Question: I'm currently having trouble making this piece of code work the way I need it to. Essentially I need it to work very much like a radio button wherein the selected 'node' (by mouseclick) changes to a different image.
The nodes are generated by a for loop, and the amount of nodes depends on some external inputs. There are binds for hover images for each of these buttons. My two current attempts have been to essentially add a command to the nodes within the for loop that determines which button was pressed (using the index of the input list) and use grid to put another image on-top of the node in the same grid space. This half works, but seems to remove all the other nodes temporarily until i activate the hover binds. The runNodes list was part of an older solution that had pretty much the same result as this. I left it in there temporarily in order to be able to reference the nodes, but I'm not even sure if I was doing that correctly.
Alternatively I tried to add another bind to the custom button class I made, wherein upon mouse click, the image changes to the selected image. Unfortunately, this gets removed by the hover binds when the mouse moves off the node.
I have a feeling that one or both these solutions could work, but I'm missing something in my code that would make them work.. however I am also open to completely alternate solutions. I've included as much code as I thought was relevant, but please let me know if more information is needed. The code provided below represents the former of my two solutions. The latter simply involved creating another function similar to hoverOn and hoverOff that used the mouseclick bind. Any help would be greatly appreciated!
'''
class AttackPage(tk.Frame):
def __init__(self, parent, controller, nodes):
tk.Frame.__init__(self, parent)
# AttackPage widgets
self.activeAttack = ActiveAttack(attackSelect)
self.attackBox = tk.Frame(self, bg=bgCol)
self.graphicLabel = tk.Label(self.attackBox, bg=bgCol)
self.nodeFrame = tk.Label(self.attackBox, bg=bgCol)
self.nodeYellow = tk.PhotoImage(file='img/nodeYellow.png')
self.nodeYellow_s = tk.PhotoImage(file='img/nodeYellow_s.png')
self.nodeWhite = tk.PhotoImage(file='img/nodeWhite.png')
self.nodeSel = tk.PhotoImage(file='img/nodeSel.png')
self.runNodes = []
for index, item in enumerate(nodes):
self.node = NodeDraw(self, index)
self.nodeFrame.grid_columnconfigure(index + 1, weight=1)
self.runNodes.append(self.node)
self.nodeFrame.grid_columnconfigure(0, weight=3)
self.nodeFrame.grid_columnconfigure(len(nodes) + 1, weight=3)
self.contextBorder = tk.Label(self.attackBox, bg='#FFFFFF', height=25)
self.context = tk.Text(self.attackBox, height=1, width=1, background=windowCol, foreground='#FFFFFF', wrap='word', font='calibri 10',
highlightthickness=4, highlightcolor=windowCol, highlightbackground=windowCol, relief='flat',
selectbackground=sapienYellow, selectforeground='#000000')
self.terminalFrame = tk.Label(self.attackBox, bg=windowCol)
self.terminalTitleImg = tk.PhotoImage(file='img/terminalTitle.png')
self.terminalTitle = tk.Label(self.terminalFrame, image=self.terminalTitleImg, borderwidth=0, bg=windowCol)
self.terminal = tk.Text(self.terminalFrame, height=9, width=160, background=windowCol, foreground='#FFFFFF',
wrap='word', font='calibri 10', highlightthickness=4, highlightcolor=windowCol,
highlightbackground=windowCol, relief='flat', selectbackground=sapienYellow,
selectforeground='#000000')
# AttackPage layout
self.grid_columnconfigure(0, weight=10)
self.grid_columnconfigure(1, weight=1)
self.grid_columnconfigure(2, weight=10)
self.grid_rowconfigure(0, weight=1)
self.attackBox.grid(row=0, column=1)
self.attackBox.grid_columnconfigure(0, weight=1)
self.attackBox.grid_columnconfigure(1, weight=1)
self.attackBox.grid_rowconfigure(0, weight=2)
self.attackBox.grid_rowconfigure(2, weight=1)
self.graphicLabel.grid(row=0, column=0, sticky='nsew', padx=(12, 6), pady=(12, 6))
self.nodeFrame.grid(row=1, column=0, sticky='nsew', padx=(12, 6), pady=(6, 12))
self.contextBorder.grid(row=0, column=1, sticky='nsew', padx=(6, 12), pady=(12, 0))
self.context.grid(row=0, column=1, rowspan=2, sticky='nsew', padx=(7, 13), pady=(13, 0))
self.terminalFrame.grid(row=2, column=0, columnspan=2, sticky='nsew', padx=(12, 12), pady=(6, 12))
self.terminalTitle.grid(row=0, column=0, sticky='nw', padx=3, pady=3)
self.terminal.grid(row=1, column=0, sticky='ew')
class NodeDraw:
def __init__(self, controller, index):
self.inactive = HoverButton(controller.nodeFrame, 'img/nodeWhite.png', 'img/nodeYellow.png', 0)
self.inactive.configure(image=controller.nodeYellow, borderwidth=0, bg=bgCol, activebackground=bgCol, command=lambda: self.selectNode(controller, index))
self.inactive.grid(row=0, column=index + 1)
controller.nodeFrame.grid_columnconfigure(index + 1, weight=1)
def selectNode(self, controller, index):
self.selectNode = tk.Label(controller.nodeFrame)
self.selectNode.configure(image=controller.nodeSel, borderwidth=0, bg=bgCol, activebackground=bgCol)
self.selectNode.grid(row=0, column=index+1)
class HoverButton(tk.Button):
def __init__(self, parent, hovImg, img, bg):
tk.Button.__init__(self, parent)
self.image = None
self.bind('<Enter>', lambda e: self.hoverOn(hovImg, self, bg))
self.bind('<Leave>', lambda e: self.hoverOff(img, self, bg))
def hoverOn(self, img, var, bg): # hover image, button variable, background change (bool - 0 = no change to bgcolor)
hoverImg = tk.PhotoImage(file=img)
var.configure(image=hoverImg)
var.image = hoverImg
if bg == 1:
var.configure(bg=sapienYellow)
# Hover over button revert
def hoverOff(self, img, var, bg):
returnImg = tk.PhotoImage(file=img)
var.configure(image=returnImg)
var.image = returnImg
if bg == 1:
var.configure(bg=windowCol)
'''
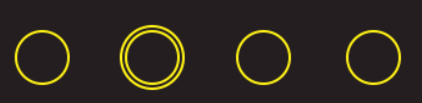
Answer: Here is an example that uses an actual 'Radiobutton'. Simply change everywhere I wrote the word 'text' to the word 'image' instead (3 places). Then uncomment the 'images' 'dict' and change all the paths to be correct. I dont have your images, nor do I intend to make some so, I made this work with text. There are zero reasons why it wont work with images instead.
'''
import tkinter as tk
from PIL import Image, ImageTk
root = tk.Tk()
#the radiobutton
class Statebutton(tk.Radiobutton):
def __init__(self, master, variable, **kwargs):
tk.Radiobutton.__init__(self, master, **{**kwargs, 'variable':variable, 'indicatoron':0})
#delete this line ~ only for text version purposes
self.configure(width=5)
self.__bound = False
self.__bind_names = ['<Enter>', '<Leave>', '<1>']
self.__bind_states = ['hover', 'up', 'down']
self.__bind_ids = [None]*3
self.__var = variable
self.__var.trace('w', self.__adjust)
self.__adjust()
#bind all events ~ change "text" to "image" at the end of the lambda
def __bindings(self):
for i, (name, state) in enumerate(zip(self.__bind_names, self.__bind_states)):
self.__bind_ids[i] = self.bind(name, lambda e, s=state:self.configure(text=s))
self.__bound = True
#unbind all events
def __unbindings(self):
if self.__bound:
for name, id in zip(self.__bind_names, self.__bind_ids):
self.unbind(name, id)
self.__bound = False
def __adjust(self, *args):
if self.__var.get() == self['value']:
#change "text" to "image"
self['text'] = 'sel'
if self.__bound:
self.__unbindings()
else:
if not self.__bound:
#change "text" to "image"
self['text'] = 'up'
self.__bindings()
selection = tk.StringVar()
selection.set('3')
#uncomment the below and adjust paths ~ DO NOT CHANGE the "name" argument
#images = dict(
# up=ImageTk.PhotoImage(Image.open('up.png'), name='up'),
# hover=ImageTk.PhotoImage(Image.open('hover.png'), name='hover'),
# down=ImageTk.PhotoImage(Image.open('down.png'), name='down'),
# sel=ImageTk.PhotoImage(Image.open('selected.png'), name='sel'),
#)
#the loop
for n in range(4):
Statebutton(root, variable=selection, value=f'{n}').grid(row=0, column=n)
root.mainloop()
'''